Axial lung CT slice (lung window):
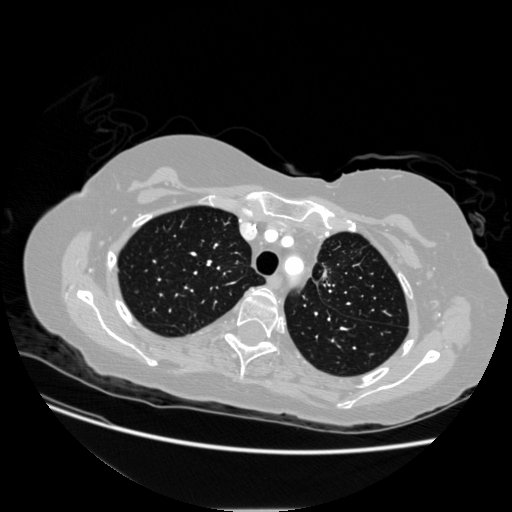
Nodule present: no